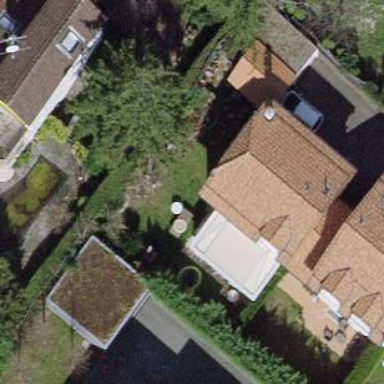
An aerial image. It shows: Garden surrounded by fence.